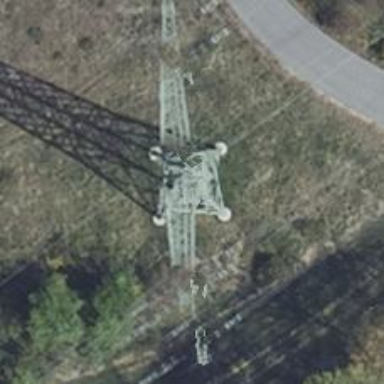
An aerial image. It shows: Power line with three cables.